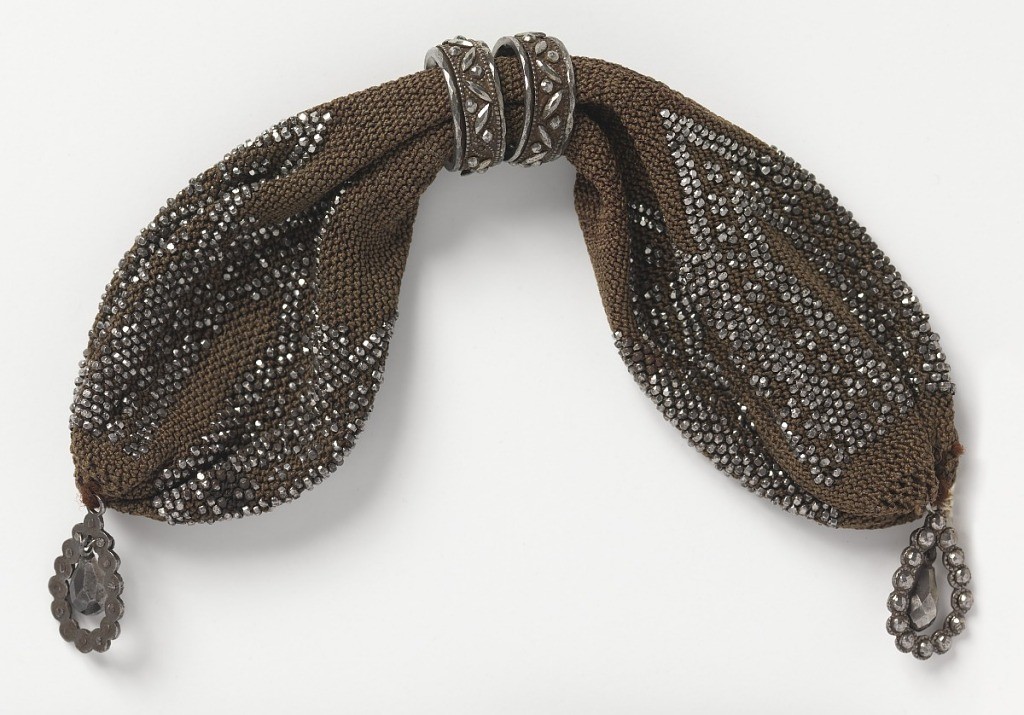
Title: Miser's purse
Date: early 19th century
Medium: silk, metal Technique: crocheted
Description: Crocheted dark brown silk ornamented with cut steel beads in geometric pattern.  Two cut steel rings control side opening; steel pendant at each end.